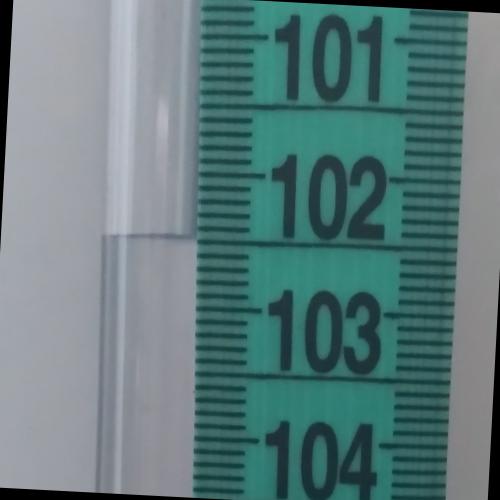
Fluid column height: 102.5 cm